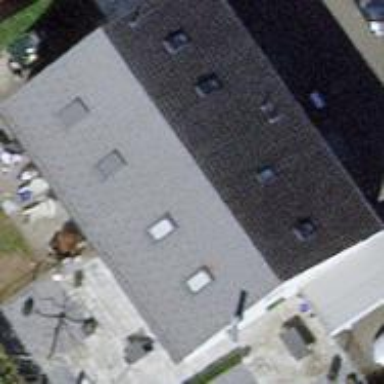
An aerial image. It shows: Semidetached house with gabled roof.